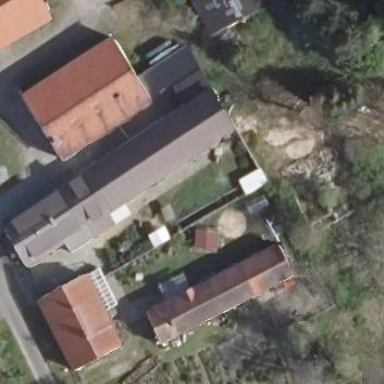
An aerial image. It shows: Building with gabled roof oriented along its length. The roof is grey in color.